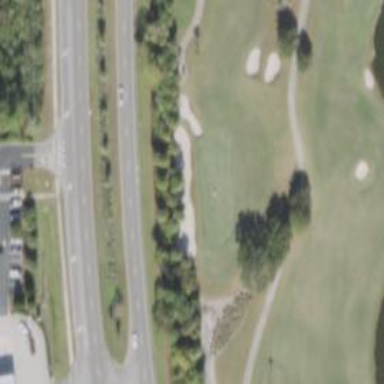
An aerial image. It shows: View of golf hole.